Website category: auto
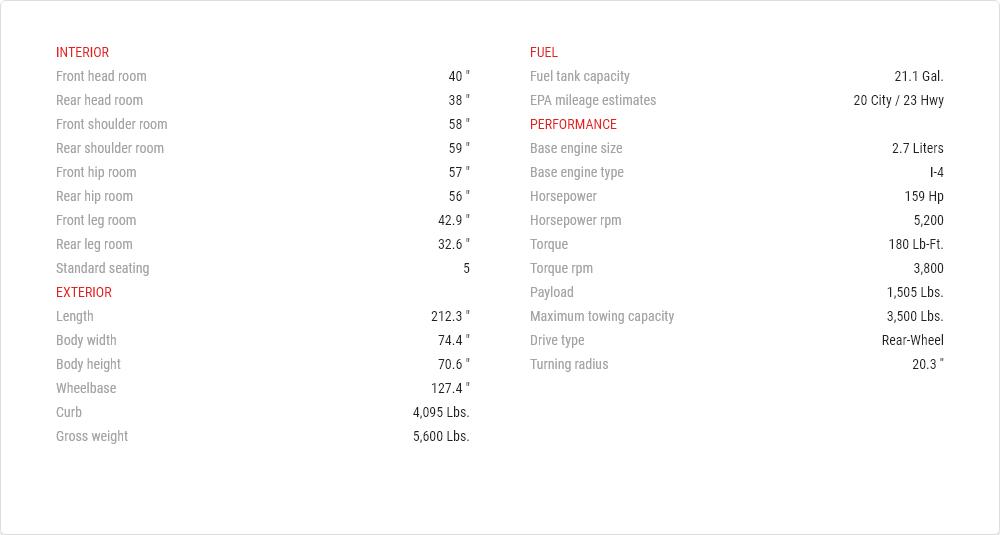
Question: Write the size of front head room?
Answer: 40 "

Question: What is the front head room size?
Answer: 40 "

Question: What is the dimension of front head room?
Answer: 40 "

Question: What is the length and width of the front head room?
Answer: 40 "

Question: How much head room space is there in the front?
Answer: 40 "

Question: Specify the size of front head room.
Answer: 40 "

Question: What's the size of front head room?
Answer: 40 "

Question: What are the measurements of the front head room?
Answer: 40 "

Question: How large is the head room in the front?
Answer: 40 "

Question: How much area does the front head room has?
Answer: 40 "

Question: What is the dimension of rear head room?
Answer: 38 "

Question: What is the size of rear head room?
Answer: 38 "

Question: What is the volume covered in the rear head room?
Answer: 38 "

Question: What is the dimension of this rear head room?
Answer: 38 "

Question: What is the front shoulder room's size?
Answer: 58 "

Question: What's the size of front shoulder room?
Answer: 58 "

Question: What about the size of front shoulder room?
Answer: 58 "

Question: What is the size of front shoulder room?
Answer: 58 "

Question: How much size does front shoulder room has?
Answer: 58 "

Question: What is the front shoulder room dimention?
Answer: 58 "

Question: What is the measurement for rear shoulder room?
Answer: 59 "

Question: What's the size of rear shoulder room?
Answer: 59 "

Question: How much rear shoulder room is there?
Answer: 59 "

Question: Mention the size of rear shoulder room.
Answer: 59 "

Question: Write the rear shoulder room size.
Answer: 59 "

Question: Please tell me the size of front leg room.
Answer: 42.9 "

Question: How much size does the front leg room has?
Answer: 42.9 "

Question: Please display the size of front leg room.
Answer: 42.9 "

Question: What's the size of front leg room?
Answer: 42.9 "

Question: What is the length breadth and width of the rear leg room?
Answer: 32.6 "

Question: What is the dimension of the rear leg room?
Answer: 32.6 "

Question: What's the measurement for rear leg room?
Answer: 32.6 "

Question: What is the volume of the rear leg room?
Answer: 32.6 "

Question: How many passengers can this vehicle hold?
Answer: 5

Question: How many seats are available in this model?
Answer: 5

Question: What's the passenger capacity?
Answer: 5

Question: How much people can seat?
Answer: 5

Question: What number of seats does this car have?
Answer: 5

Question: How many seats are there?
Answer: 5

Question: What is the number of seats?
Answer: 5

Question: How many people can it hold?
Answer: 5

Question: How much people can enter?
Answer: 5

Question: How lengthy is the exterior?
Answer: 212.3 "

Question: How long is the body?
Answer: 212.3 "

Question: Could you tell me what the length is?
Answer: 212.3 "

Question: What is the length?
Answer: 212.3 "

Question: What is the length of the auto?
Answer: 212.3 "

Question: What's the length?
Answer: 212.3 "

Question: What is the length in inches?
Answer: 212.3 "

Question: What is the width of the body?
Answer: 74.4 "

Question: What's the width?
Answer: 74.4 "

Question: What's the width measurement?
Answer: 74.4 "

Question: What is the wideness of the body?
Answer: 74.4 "

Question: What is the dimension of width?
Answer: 74.4 "

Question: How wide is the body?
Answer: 74.4 "

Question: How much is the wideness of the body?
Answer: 74.4 "

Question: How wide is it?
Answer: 74.4 "

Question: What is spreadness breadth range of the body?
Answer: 74.4 "

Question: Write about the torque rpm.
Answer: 3,800

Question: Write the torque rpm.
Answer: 3,800

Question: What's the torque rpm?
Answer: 3,800

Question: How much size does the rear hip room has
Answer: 56 "

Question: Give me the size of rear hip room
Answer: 56 "

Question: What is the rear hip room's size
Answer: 56 "